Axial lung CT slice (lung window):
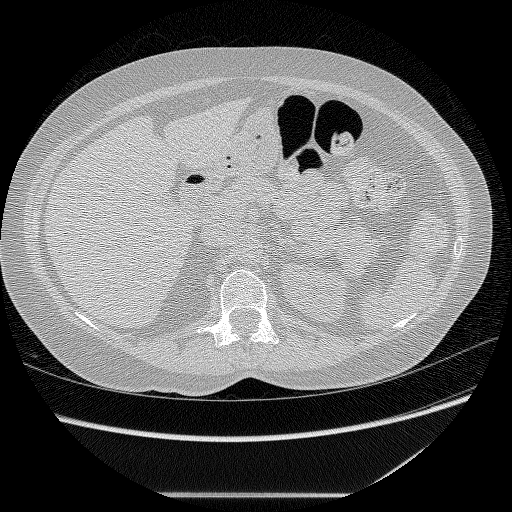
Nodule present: no